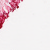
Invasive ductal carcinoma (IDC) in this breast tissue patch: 0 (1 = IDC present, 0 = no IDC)